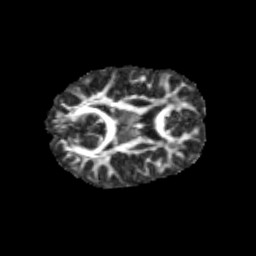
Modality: FA
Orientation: axial
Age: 10
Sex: male
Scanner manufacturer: siemens
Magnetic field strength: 3 T
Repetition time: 3.8 s
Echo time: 0.07 s